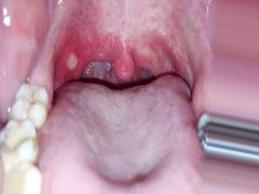
Condition: Mouth Ulcer